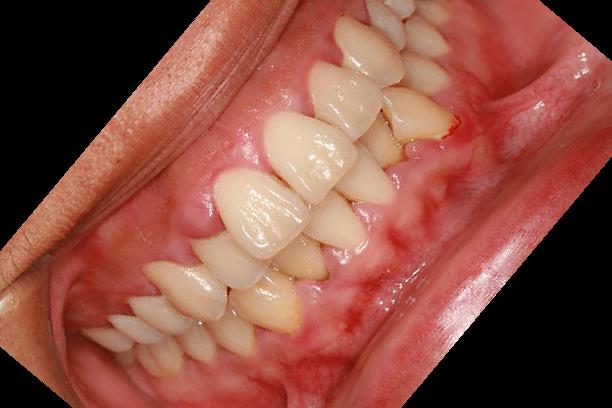
Condition: Gingivitis